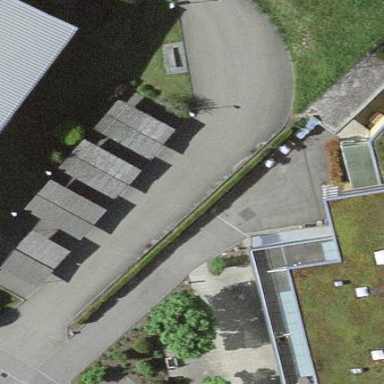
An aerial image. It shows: Bicycle parking area.